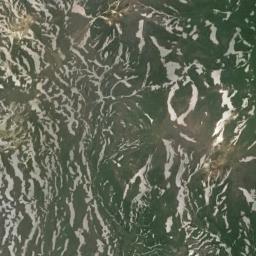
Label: snowberg